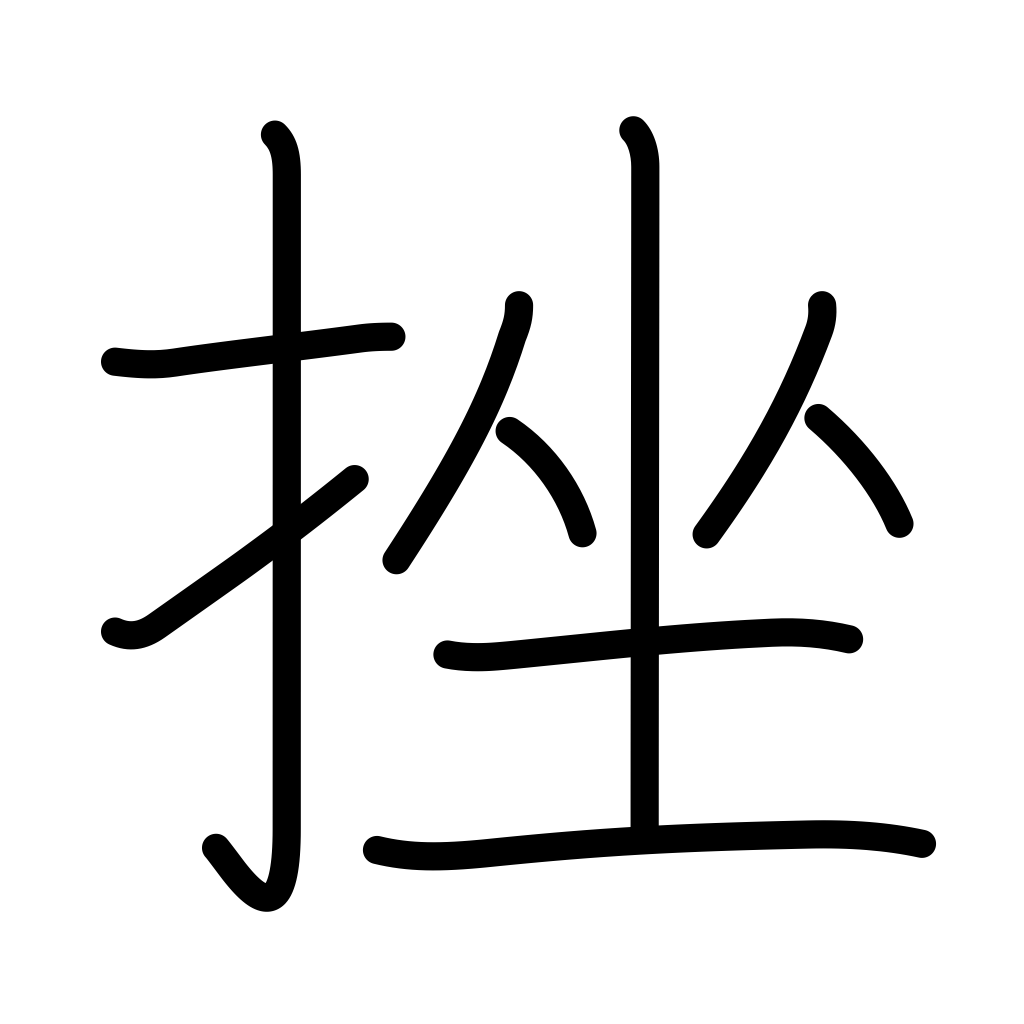
Meaning: crush, break, sprain, discourage